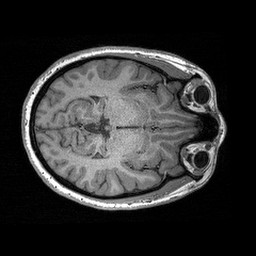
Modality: T1w
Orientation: axial
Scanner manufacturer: siemens
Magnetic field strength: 3 T
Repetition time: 2.3 s
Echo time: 0.00298 s